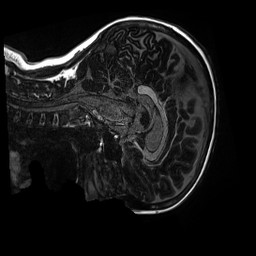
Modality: MP2RAGE
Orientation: sagittal
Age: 11
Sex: female
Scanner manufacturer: siemens
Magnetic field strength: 3 T
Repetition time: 4 s
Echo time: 0.00303 s